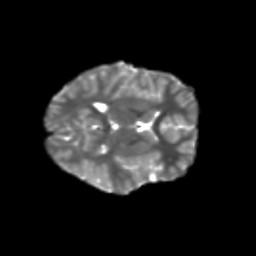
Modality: T2w
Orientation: axial
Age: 9
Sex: female
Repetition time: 9.5 s
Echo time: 0.089 s